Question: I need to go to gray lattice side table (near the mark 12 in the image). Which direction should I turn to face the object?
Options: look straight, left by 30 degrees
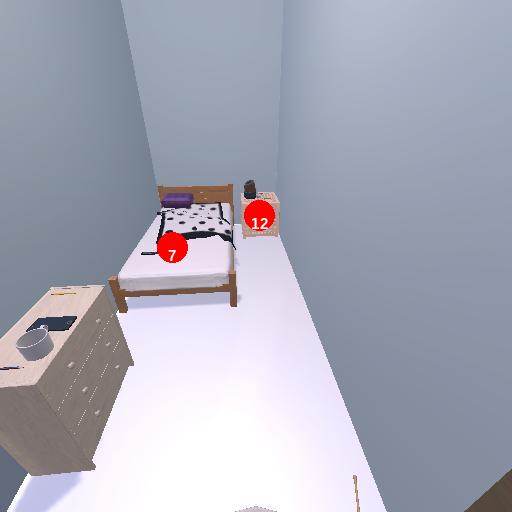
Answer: look straight